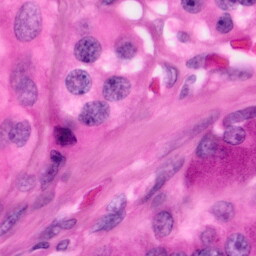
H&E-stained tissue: Pancreatic